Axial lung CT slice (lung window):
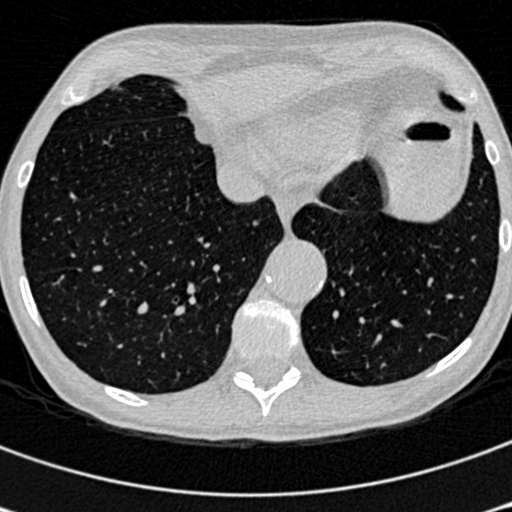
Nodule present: no